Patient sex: F
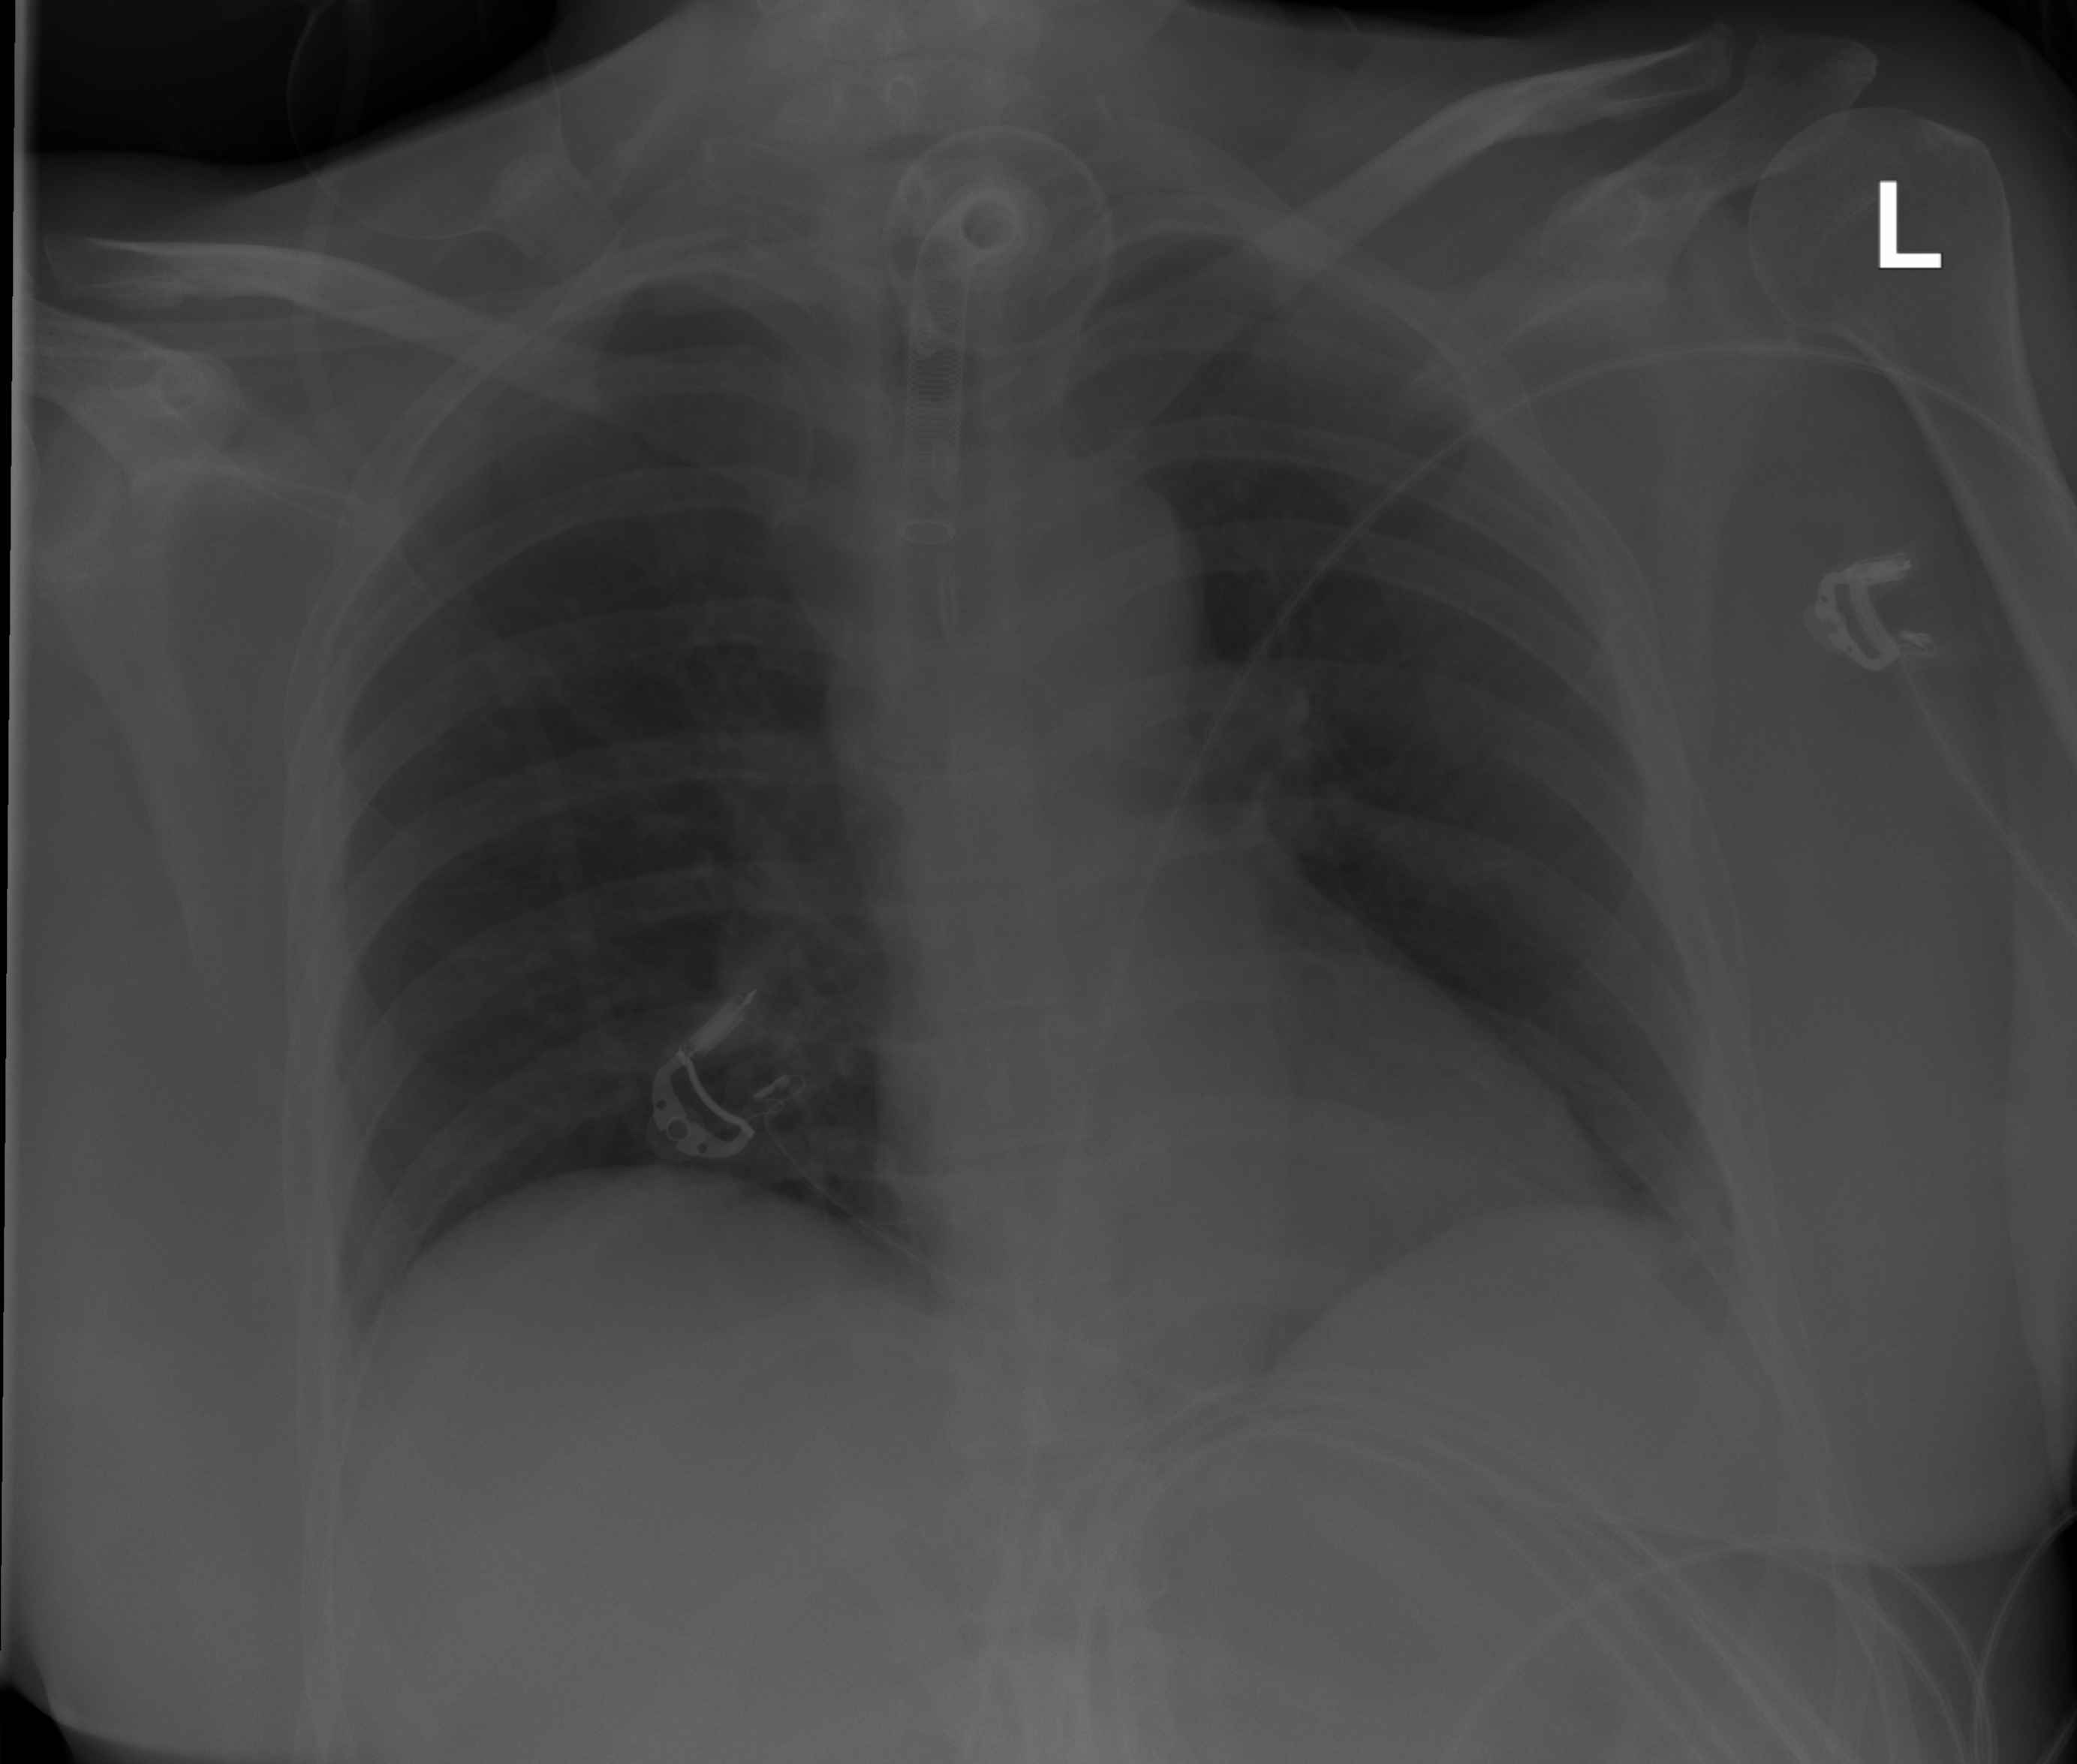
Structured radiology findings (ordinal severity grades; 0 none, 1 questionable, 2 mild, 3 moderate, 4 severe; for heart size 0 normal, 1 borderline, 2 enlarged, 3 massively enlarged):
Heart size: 0
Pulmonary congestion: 0
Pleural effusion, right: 0
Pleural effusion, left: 2
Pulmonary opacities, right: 0
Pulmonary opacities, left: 2
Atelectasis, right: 0
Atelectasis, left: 2